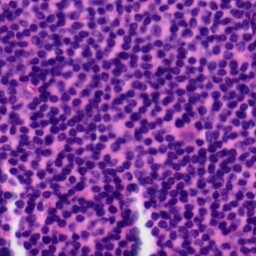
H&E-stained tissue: Tonsil